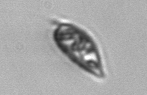
Label: Prorocentrum_triestinum